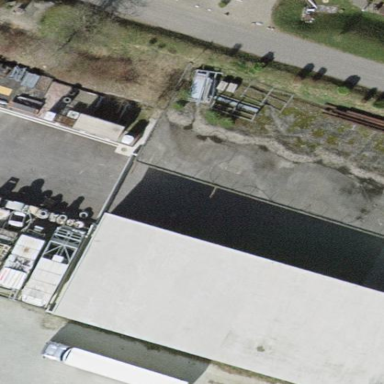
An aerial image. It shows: Industrial building.